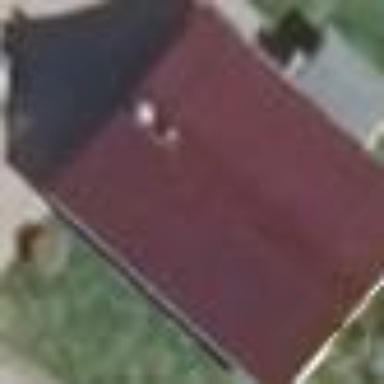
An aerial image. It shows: Gabled house with red roof. The roof is oriented along the house.